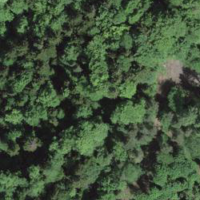
EUNIS habitat code: 44
Species observed at this site:
Acer pseudoplatanus
Filipendula ulmaria